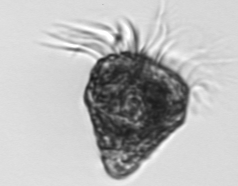
Label: Strombidium_morphotype2